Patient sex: F
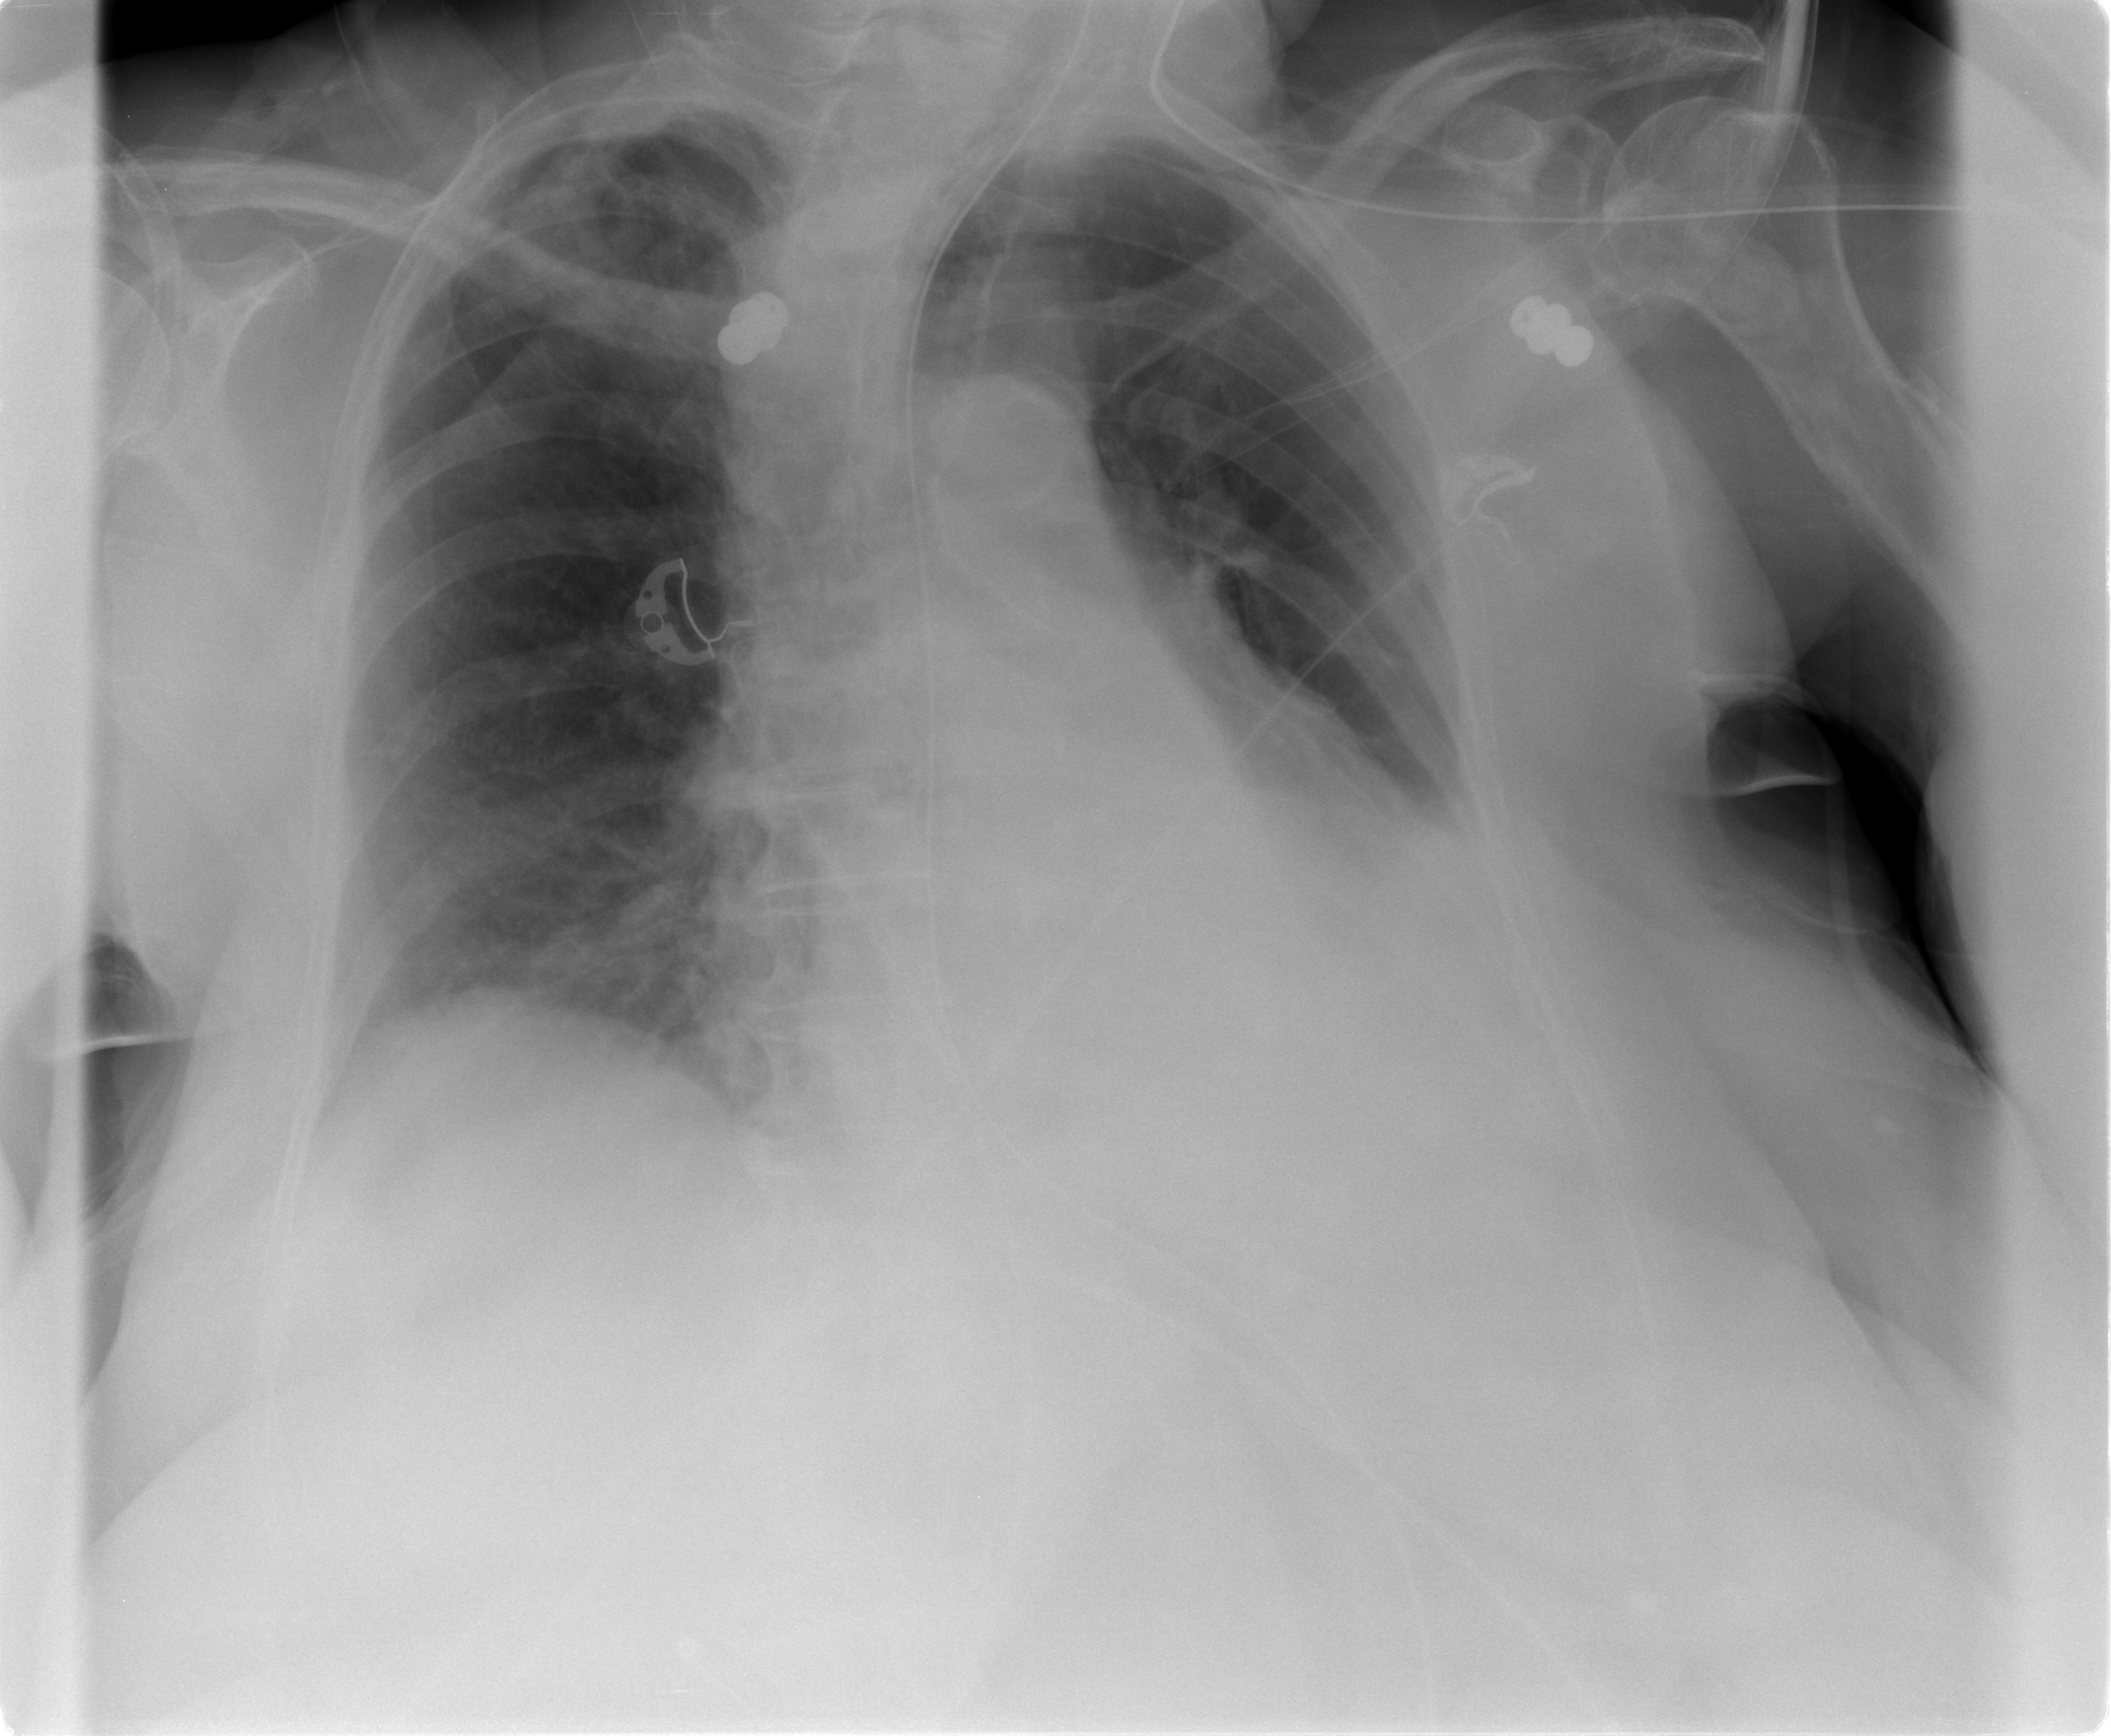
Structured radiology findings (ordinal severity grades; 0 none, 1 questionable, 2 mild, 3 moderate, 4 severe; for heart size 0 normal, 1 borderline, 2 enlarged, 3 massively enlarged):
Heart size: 2
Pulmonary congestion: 0
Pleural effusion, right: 0
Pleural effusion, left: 2
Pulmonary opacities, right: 0
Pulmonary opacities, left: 0
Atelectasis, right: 0
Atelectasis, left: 2